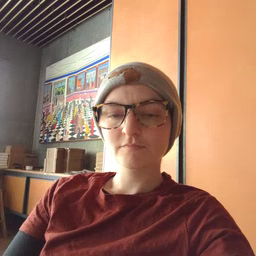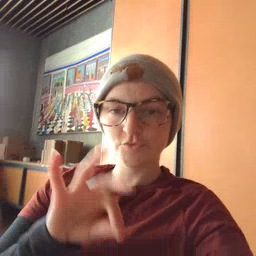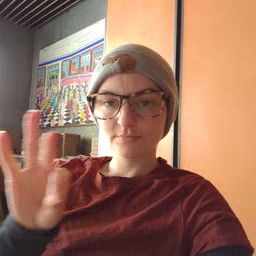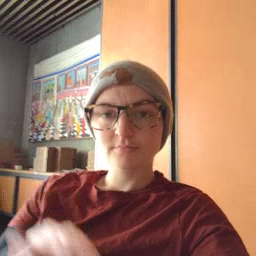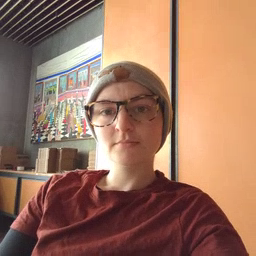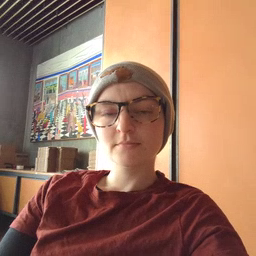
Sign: frenchfries